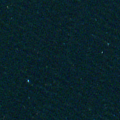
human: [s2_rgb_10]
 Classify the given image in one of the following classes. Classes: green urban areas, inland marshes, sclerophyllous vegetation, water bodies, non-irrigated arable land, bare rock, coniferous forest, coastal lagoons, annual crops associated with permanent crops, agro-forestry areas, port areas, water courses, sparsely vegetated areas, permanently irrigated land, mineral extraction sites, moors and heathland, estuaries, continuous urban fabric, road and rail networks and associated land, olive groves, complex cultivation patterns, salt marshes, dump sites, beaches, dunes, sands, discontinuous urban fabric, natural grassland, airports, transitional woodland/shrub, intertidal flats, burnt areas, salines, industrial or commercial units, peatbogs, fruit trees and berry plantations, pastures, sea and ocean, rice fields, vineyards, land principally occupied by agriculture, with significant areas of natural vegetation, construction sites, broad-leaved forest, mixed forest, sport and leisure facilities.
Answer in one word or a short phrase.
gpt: sea and ocean